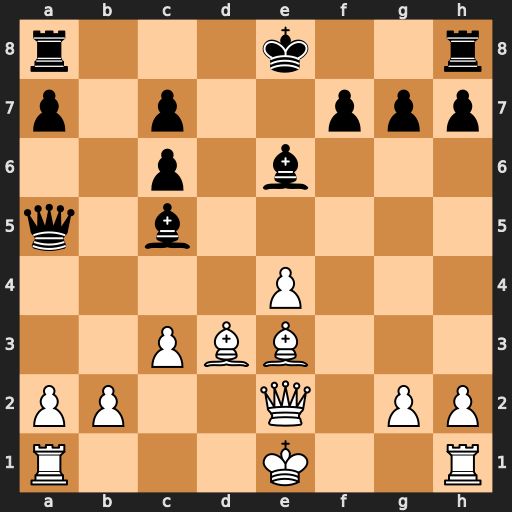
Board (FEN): r3k2r/p1p2ppp/2p1b3/q1b5/4P3/2PBB3/PP2Q1PP/R3K2R
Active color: w
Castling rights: KQkq
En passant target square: -
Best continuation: b4 Bxb4 cxb4